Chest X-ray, AP view. Patient: 41 years old, sex M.
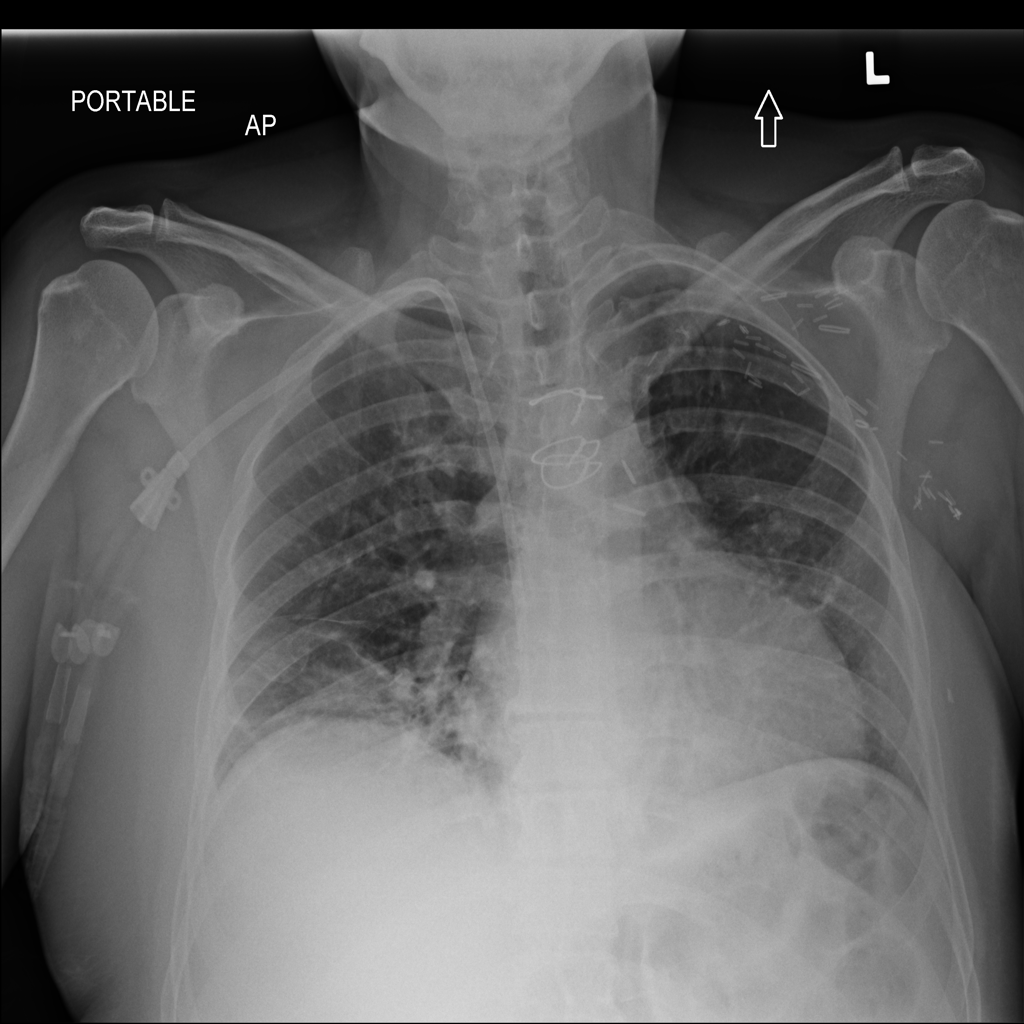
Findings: Atelectasis